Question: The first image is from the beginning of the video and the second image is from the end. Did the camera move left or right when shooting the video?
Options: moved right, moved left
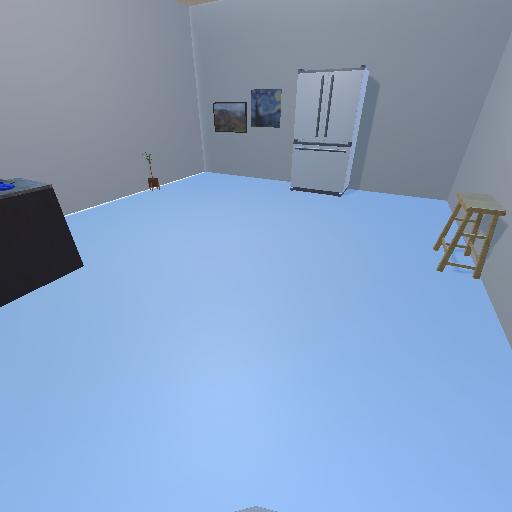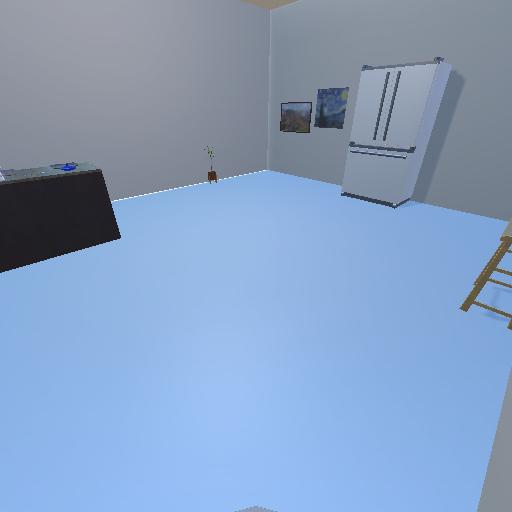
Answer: moved right